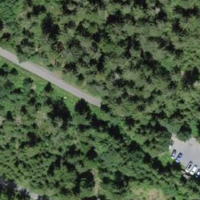
EUNIS habitat code: 43
Species observed at this site:
Cephalanthera rubra